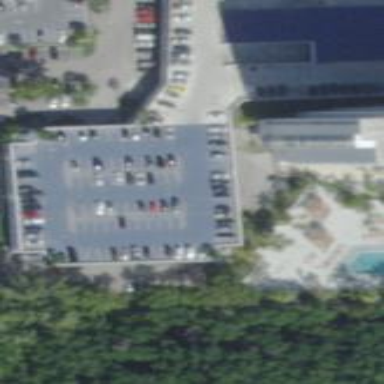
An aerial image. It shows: Multi-storey parking building with gray roof.